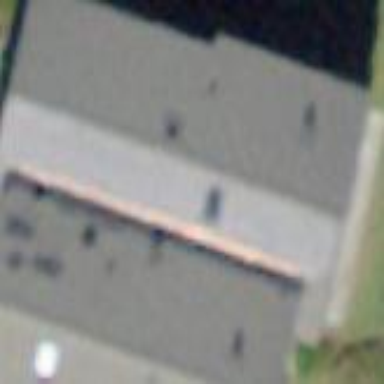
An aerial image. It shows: Building with tiled roof.